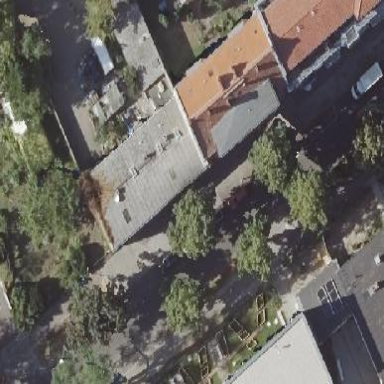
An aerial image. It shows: View of apartment building.